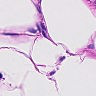
Metastatic tissue present: no